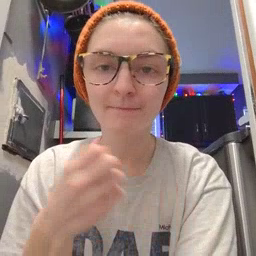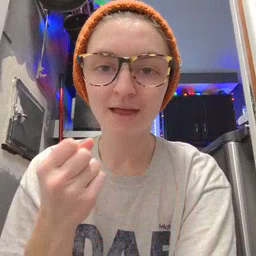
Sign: milk